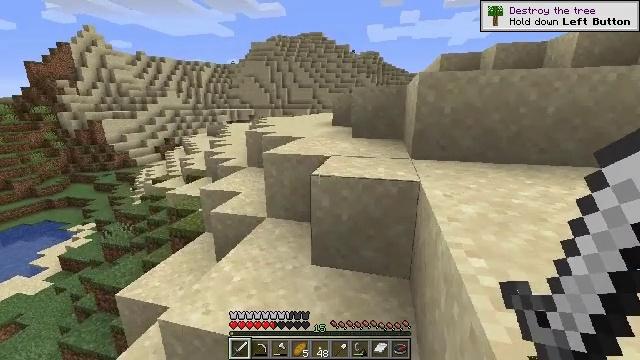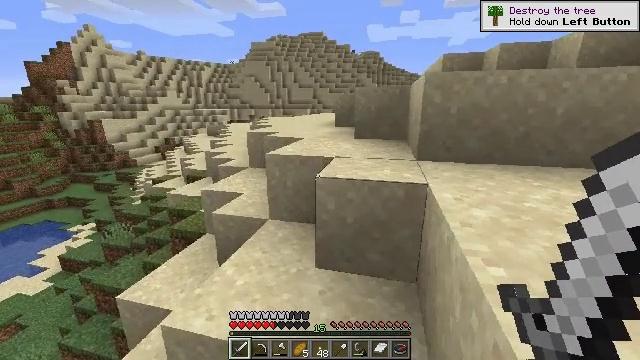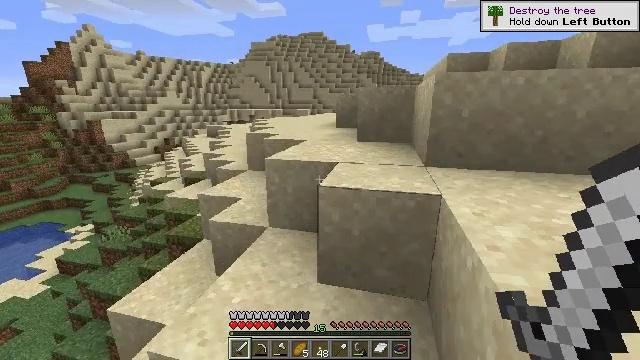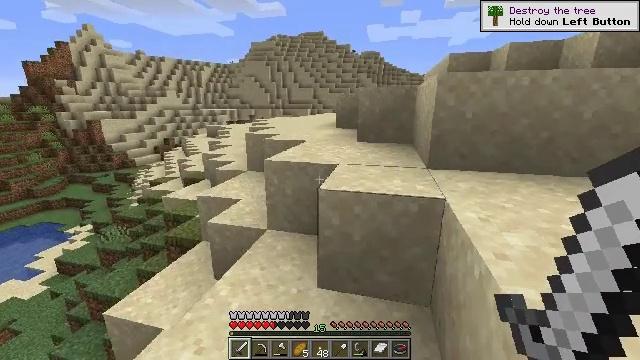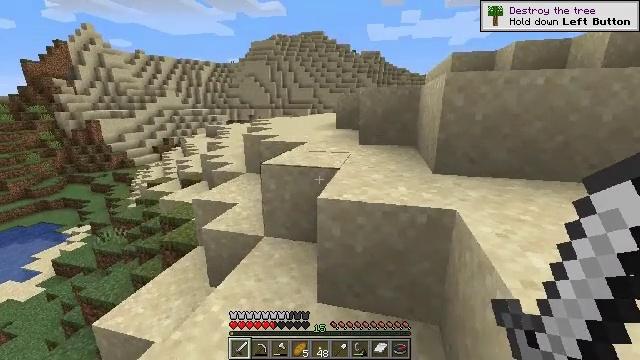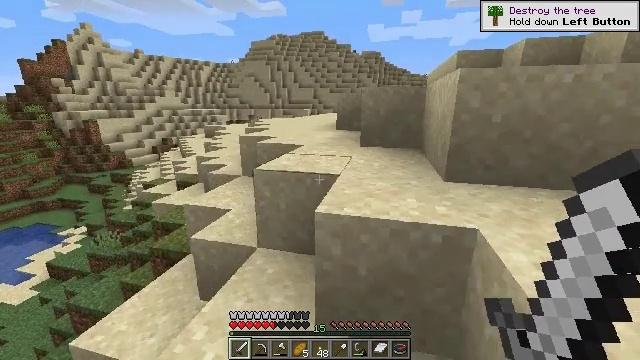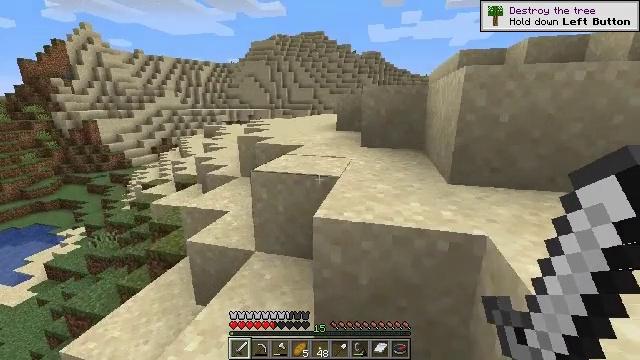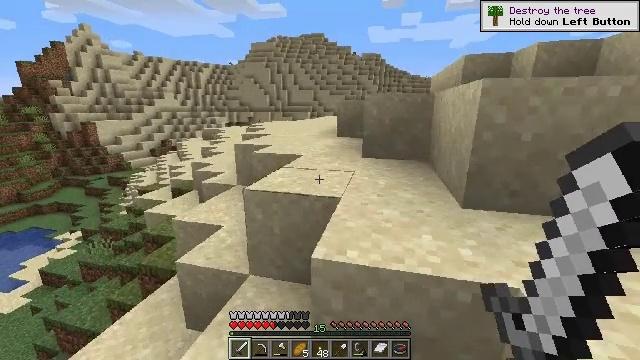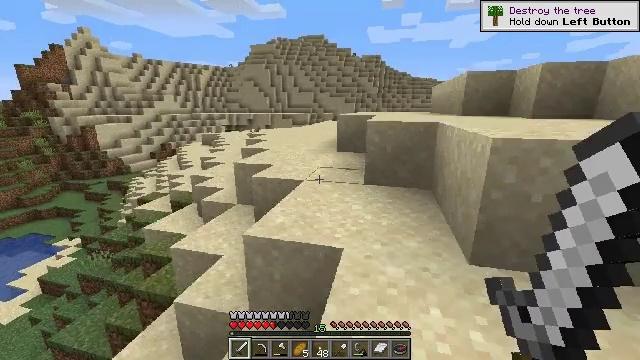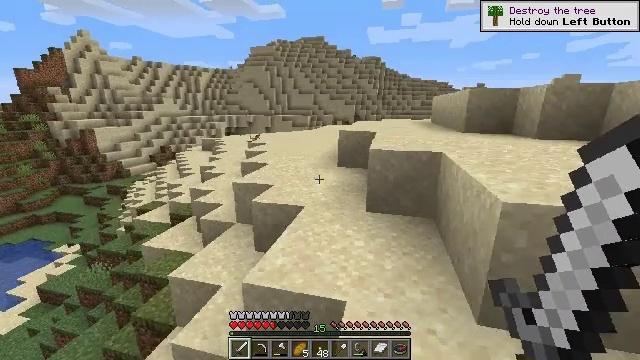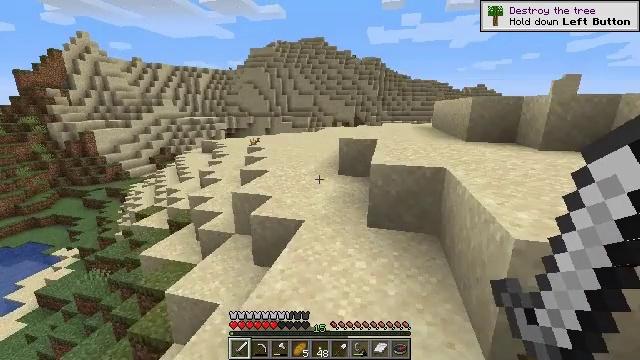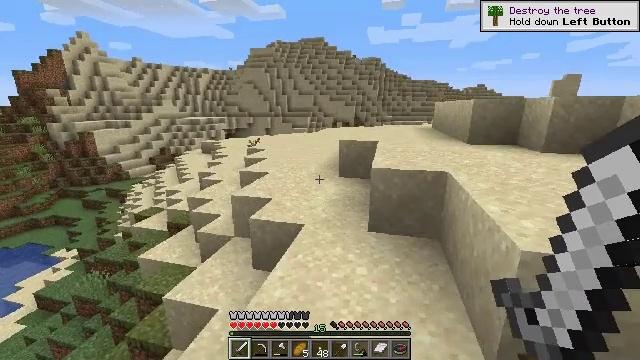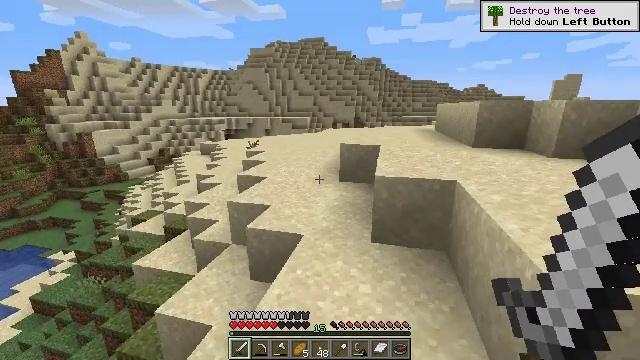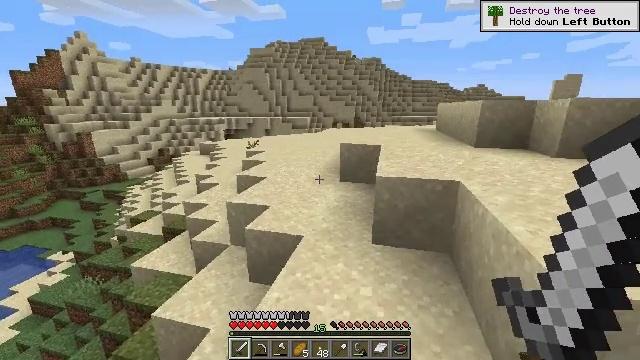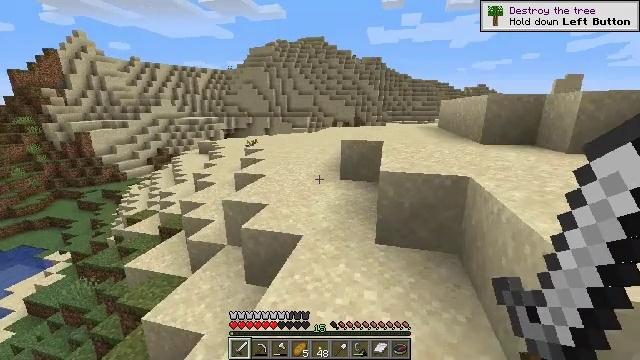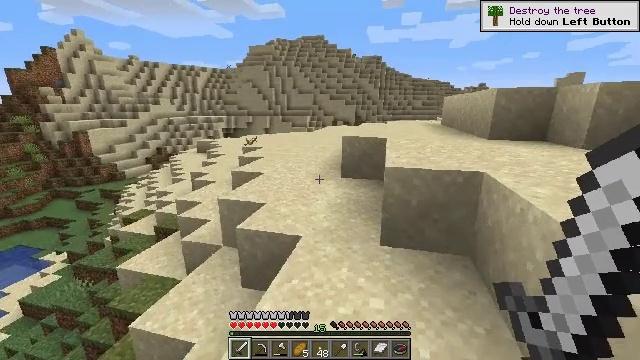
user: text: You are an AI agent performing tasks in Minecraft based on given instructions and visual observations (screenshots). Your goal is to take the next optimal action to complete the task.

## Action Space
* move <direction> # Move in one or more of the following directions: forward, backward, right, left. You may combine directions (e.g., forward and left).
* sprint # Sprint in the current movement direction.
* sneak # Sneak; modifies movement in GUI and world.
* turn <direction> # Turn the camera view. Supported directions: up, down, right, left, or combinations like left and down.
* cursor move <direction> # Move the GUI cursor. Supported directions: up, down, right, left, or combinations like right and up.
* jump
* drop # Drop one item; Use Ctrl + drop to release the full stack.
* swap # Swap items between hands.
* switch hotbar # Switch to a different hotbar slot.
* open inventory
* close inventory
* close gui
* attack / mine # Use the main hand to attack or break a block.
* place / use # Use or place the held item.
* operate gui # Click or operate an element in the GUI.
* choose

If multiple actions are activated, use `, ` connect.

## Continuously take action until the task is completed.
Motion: motion action
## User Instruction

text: Break the dead bush for sticks.
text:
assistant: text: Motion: move forward
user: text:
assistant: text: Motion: move forward
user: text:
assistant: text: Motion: move forward
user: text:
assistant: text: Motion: move forward
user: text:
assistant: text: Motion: move forward
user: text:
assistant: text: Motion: move forward
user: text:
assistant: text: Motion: move forward, jump
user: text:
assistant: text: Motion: move forward, jump
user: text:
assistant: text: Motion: move forward, jump
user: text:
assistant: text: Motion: move forward, jump
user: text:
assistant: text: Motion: move forward, jump
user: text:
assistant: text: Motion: move forward
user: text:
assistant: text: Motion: move forward
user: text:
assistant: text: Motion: move forward
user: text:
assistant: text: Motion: move forward
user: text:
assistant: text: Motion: move forward
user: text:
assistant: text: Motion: move forward
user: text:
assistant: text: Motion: move forward
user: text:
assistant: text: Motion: move forward
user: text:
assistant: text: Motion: move forward
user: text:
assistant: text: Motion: move forward
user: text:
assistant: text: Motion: move forward
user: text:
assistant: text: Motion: move forward
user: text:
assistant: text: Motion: move forward
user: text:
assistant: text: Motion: move forward
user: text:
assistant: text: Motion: move forward
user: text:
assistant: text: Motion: move forward
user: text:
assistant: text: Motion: move forward
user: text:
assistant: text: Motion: move forward
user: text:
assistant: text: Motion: move forward